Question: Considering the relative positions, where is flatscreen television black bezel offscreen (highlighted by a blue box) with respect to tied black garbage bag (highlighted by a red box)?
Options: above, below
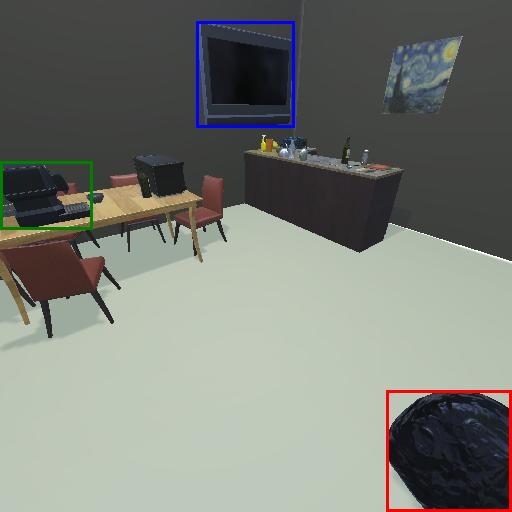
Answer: above